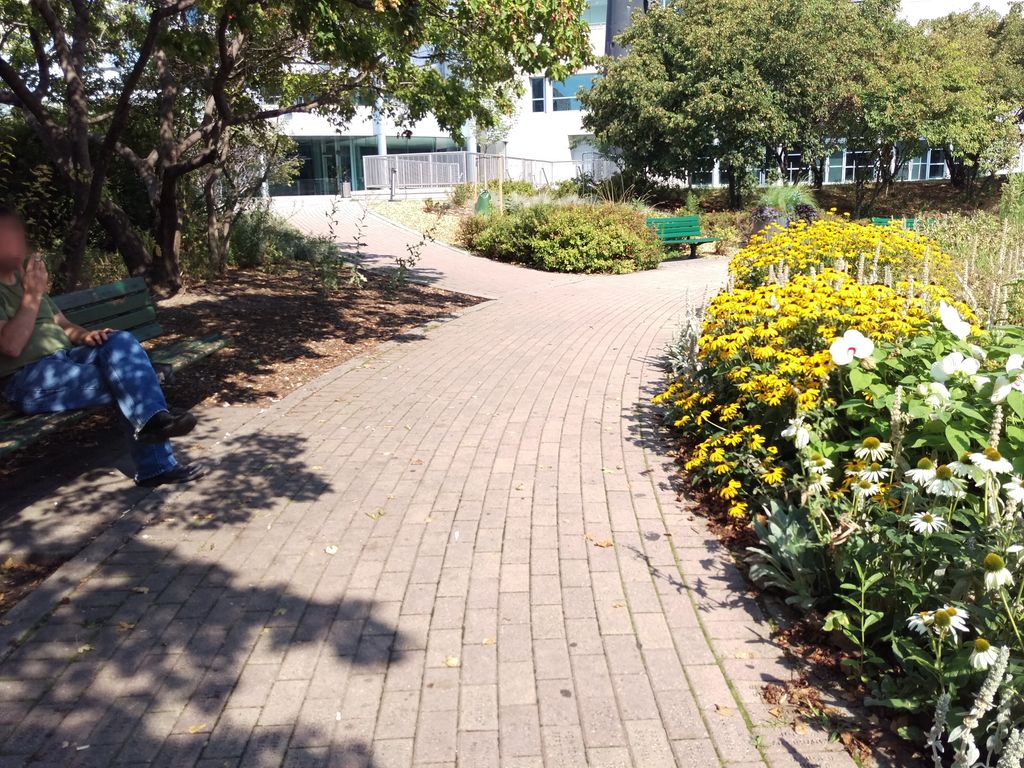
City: toronto